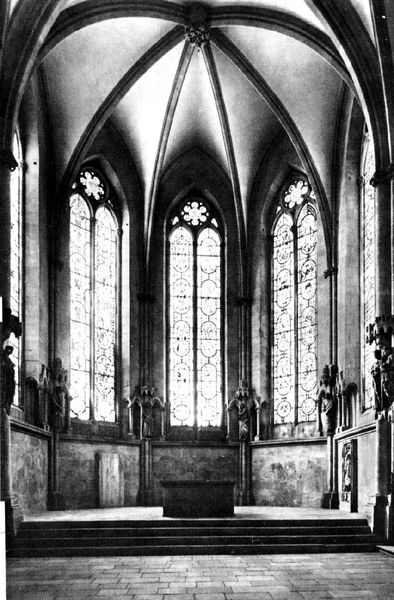
Titel: Naumburg, Dom
Standort: Naumburg (EU - D - Sachsen-Anhalt)
Schlagwörter: fenster, frankreich, glas, licht, paris, pfeiler, schwarz, weiss, wand, architektur, stein, innenraum, kirche, boden, decke, gotik, skulptur, statue, bogen, empore, figuren, kuppel, treppe, treppen, aufgang, stufen, lichteinfall, foto, fotografie, photographie, nische, gewölbe, rippen, schwarzweiß, altar, kathedrale, photo, schlussstein, skulpturen, statuen, amiens, glasfenster, gotisch, kreuzgratgewölbe, reims, rosette, spitzbogen, apsis, kirchenraum, chor, heilige, gothik, steinboden, kriche, taufbecken, genster, absis, strebepfeiler, kirchenfenster, netzgewölbe, deckengewölbe, weiß schwarz, freuzgrat